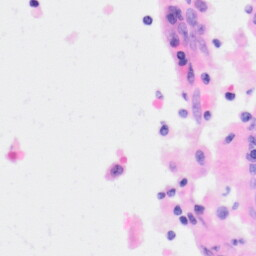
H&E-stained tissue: Kidney